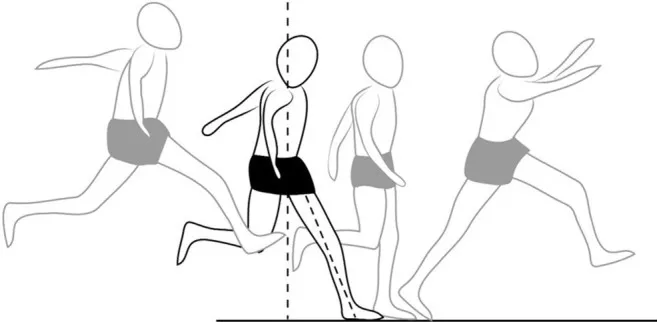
Foot position and pelvis projection during jump receptions in triple jump. "d" is a distance between foot position and pelvis.
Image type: radiology (x_ray)